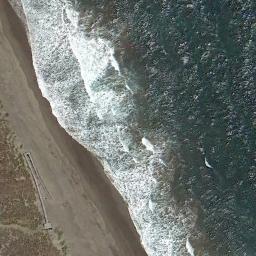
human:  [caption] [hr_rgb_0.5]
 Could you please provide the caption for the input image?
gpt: There is a lot of vegetation around the beach .

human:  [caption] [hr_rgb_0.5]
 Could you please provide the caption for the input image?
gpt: Waves of deep green water wash the beach .

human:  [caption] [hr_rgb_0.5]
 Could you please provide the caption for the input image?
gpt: The beach with brown sand and the color of the seawater is dark green .

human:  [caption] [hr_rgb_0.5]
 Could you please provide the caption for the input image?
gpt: Lightless sea water and beaches and hooks .

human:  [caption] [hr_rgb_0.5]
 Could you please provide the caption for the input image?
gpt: The grass is beside the beach .